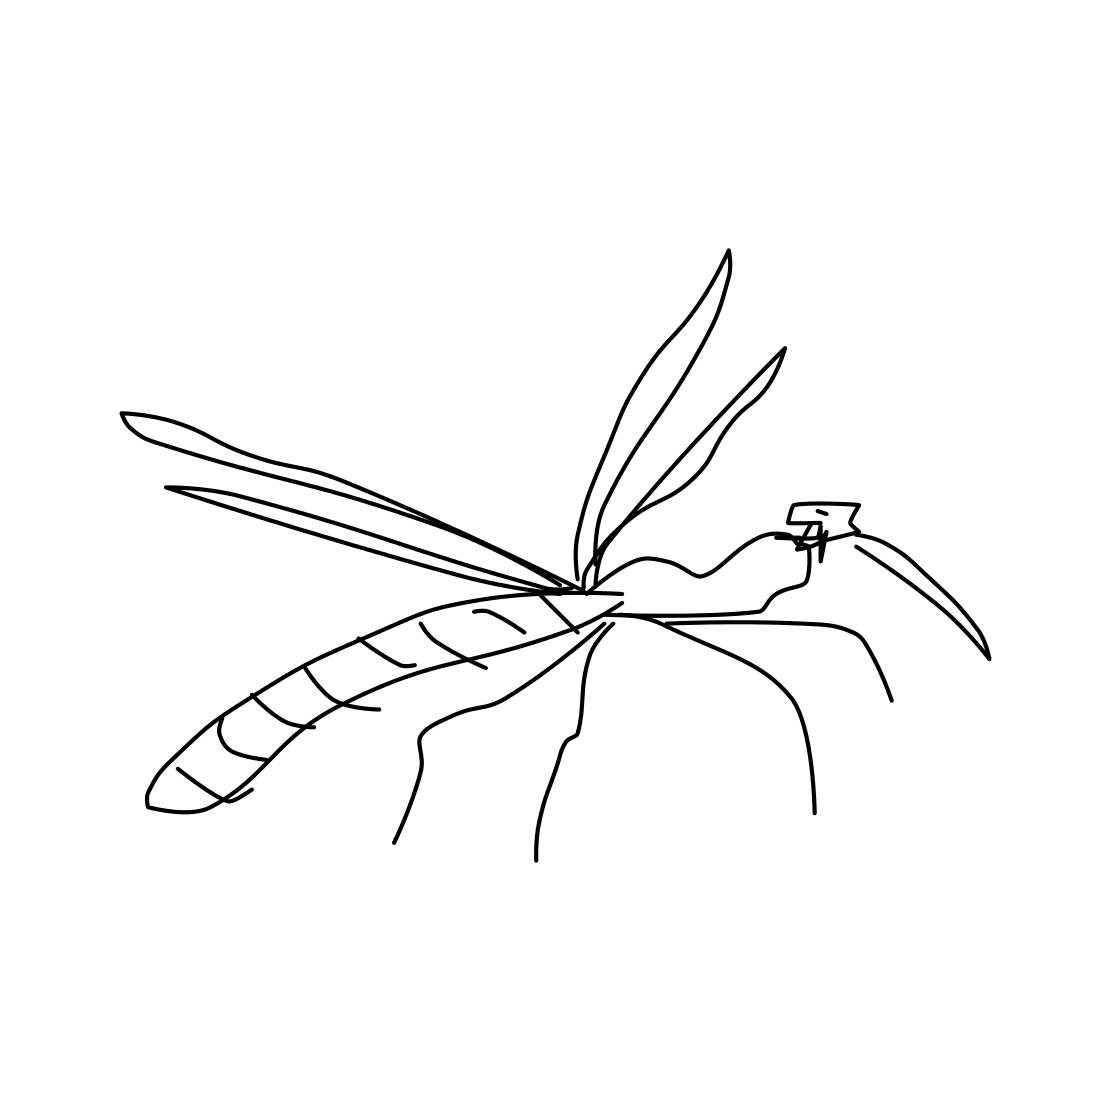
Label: mosquito